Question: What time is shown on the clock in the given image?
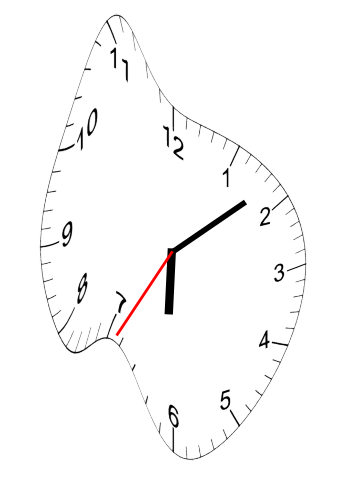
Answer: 06:08:35